Question: I've got the following ADO.NET Entity Framework Entity Data Model:

I want to find all the Policyholders with both a Service of a given Id and also a Keyword of a given Status.
This LINQ Does Not Work:
'''
Dim ServicesId As Integer = ...
Dim KeywordStatus As Integer = ...
Dim FoundPolicyholders = From p As Policyholder In db.PolicyholderSet.Include("Keywords").Include("Services") _
Where p.Services.Id = ServicesId _
And p.Keywords.Status = KeywordStatus _
Select p
'''
The Where clause cannot search the p.Services and p.Keywords EntityCollections in that way.
> 'Id' is not a member of
'System.Data.Objects.DataClasses.EntityCollection(Of
....Service)'.
What is the correct LINQ syntax to do what I want?
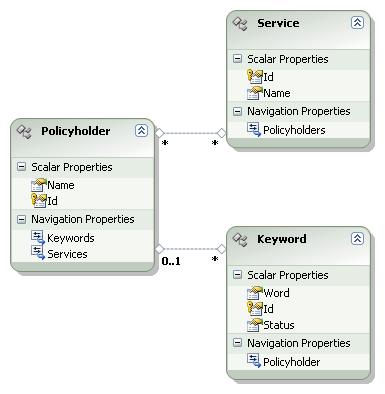
Answer: '''
db.PolicyholderSet.Where(ph =>
ph.Services.Any(s => s.Id == someId) &&
ph.Keywords.Any(kw => kw.Status == someStatus))
'''
Why does your query not work? Because 'p.Services' and 'p.Keywords' are a 'Service' and a 'Keyword' collection - they have not property 'Id' or 'Status' hence you cannot use 'p.Services.Id' or 'p.Keywords.Status'.
Visual Basic...
'''
Dim FoundPolicyholders = From p As Policyholder In db.PolicyholderSet.Include("Keywords").Include("Services") _
Where p.Services.Any(Function(s) s.Id = ServicesId) _
And p.Keywords.Any(Function(k) k.Status = KeywordStatus) _
Select p
'''